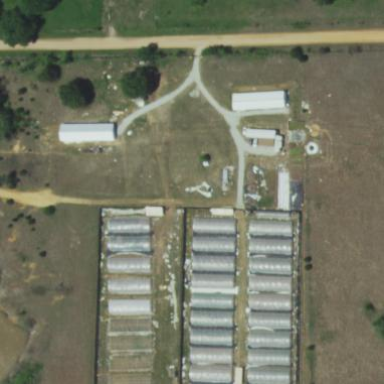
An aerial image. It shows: Greenhouse used for horticulture.